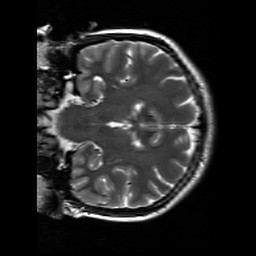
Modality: T2w
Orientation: coronal
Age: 23
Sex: female
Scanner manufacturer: siemens
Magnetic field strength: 3 T
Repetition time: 7 s
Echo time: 0.09 s